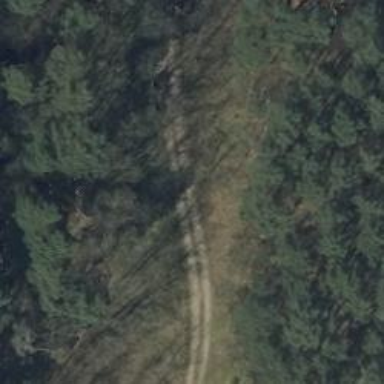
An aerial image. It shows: Sandy track road with grade3 tracktype.